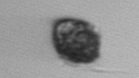
Label: Kryptoperidinium_triquetrum